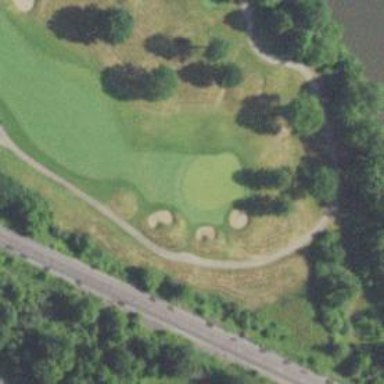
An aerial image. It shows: Path for both road and golf.